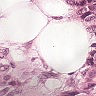
Metastatic tissue present: yes